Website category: university
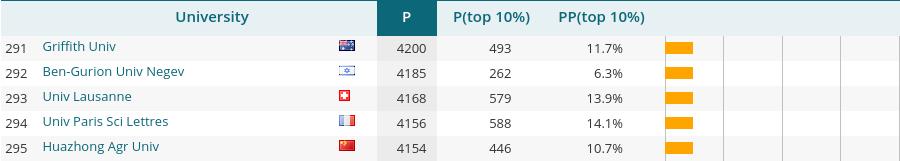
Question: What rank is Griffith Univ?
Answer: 291

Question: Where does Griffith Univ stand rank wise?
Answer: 291

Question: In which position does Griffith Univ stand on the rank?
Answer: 291

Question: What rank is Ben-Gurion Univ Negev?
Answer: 292

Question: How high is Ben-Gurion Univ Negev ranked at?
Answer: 292

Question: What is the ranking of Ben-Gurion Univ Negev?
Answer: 292

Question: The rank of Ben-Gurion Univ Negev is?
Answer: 292

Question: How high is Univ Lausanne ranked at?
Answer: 293

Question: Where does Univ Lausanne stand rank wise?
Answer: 293

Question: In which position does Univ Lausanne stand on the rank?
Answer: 293

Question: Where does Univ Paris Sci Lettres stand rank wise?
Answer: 294

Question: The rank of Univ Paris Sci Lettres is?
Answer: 294

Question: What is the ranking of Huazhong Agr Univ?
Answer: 295

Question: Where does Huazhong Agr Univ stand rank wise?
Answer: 295

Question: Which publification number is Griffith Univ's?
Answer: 4200

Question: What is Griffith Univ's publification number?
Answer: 4200

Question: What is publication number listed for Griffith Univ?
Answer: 4200

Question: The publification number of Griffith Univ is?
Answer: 4200

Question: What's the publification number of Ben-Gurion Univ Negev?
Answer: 4185

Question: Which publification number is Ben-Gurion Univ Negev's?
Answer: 4185

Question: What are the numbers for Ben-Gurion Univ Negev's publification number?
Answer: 4185

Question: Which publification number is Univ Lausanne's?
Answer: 4168

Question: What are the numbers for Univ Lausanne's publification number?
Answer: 4168

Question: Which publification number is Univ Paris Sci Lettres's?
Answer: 4156

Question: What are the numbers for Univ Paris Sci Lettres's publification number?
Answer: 4156

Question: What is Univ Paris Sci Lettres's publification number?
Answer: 4156

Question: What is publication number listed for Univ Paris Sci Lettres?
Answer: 4156

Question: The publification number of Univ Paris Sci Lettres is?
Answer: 4156

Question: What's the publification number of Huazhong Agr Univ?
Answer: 4154

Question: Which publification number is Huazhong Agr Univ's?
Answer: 4154

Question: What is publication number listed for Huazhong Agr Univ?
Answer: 4154

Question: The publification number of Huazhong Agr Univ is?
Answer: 4154

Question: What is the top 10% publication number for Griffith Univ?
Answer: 493

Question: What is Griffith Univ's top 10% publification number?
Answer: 493

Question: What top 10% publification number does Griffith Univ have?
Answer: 493

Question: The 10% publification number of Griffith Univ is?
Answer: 493

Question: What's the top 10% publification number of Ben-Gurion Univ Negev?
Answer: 262

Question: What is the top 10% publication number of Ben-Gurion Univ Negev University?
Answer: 262

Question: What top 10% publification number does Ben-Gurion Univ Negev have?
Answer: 262

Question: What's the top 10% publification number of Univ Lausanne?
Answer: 579

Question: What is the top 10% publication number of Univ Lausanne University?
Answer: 579

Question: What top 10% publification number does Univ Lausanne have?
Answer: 579

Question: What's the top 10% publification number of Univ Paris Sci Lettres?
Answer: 588

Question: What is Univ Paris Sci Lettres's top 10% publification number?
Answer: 588

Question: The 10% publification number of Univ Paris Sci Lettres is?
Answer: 588

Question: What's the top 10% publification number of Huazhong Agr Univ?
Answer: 446

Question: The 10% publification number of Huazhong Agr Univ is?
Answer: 446

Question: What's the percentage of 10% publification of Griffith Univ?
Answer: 11.7%

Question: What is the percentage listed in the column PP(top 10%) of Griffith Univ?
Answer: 11.7%

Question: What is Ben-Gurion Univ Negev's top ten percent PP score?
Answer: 6.3%

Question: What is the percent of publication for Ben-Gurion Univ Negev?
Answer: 6.3%

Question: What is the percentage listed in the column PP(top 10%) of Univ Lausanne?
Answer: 13.9%

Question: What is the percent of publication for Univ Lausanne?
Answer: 13.9%

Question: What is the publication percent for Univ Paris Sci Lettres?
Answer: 14.1%

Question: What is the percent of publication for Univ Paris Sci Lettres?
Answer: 14.1%

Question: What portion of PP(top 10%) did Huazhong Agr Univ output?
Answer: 10.7%

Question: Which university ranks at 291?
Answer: Griffith Univ

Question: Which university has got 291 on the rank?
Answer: Griffith Univ

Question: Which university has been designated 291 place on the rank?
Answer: Griffith Univ

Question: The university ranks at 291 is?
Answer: Griffith Univ

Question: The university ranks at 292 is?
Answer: Ben-Gurion Univ Negev

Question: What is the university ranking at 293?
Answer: Univ Lausanne

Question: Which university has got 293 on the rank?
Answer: Univ Lausanne

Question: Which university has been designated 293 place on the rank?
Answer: Univ Lausanne